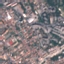
Land use / land cover class: Residential